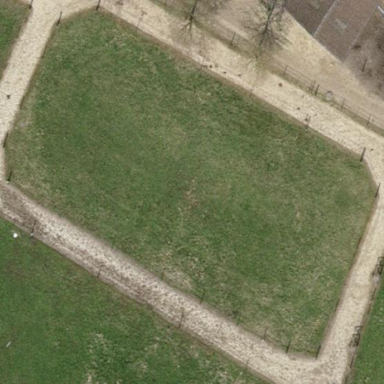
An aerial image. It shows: Fenced pitch for equestrian sports on grassy land.